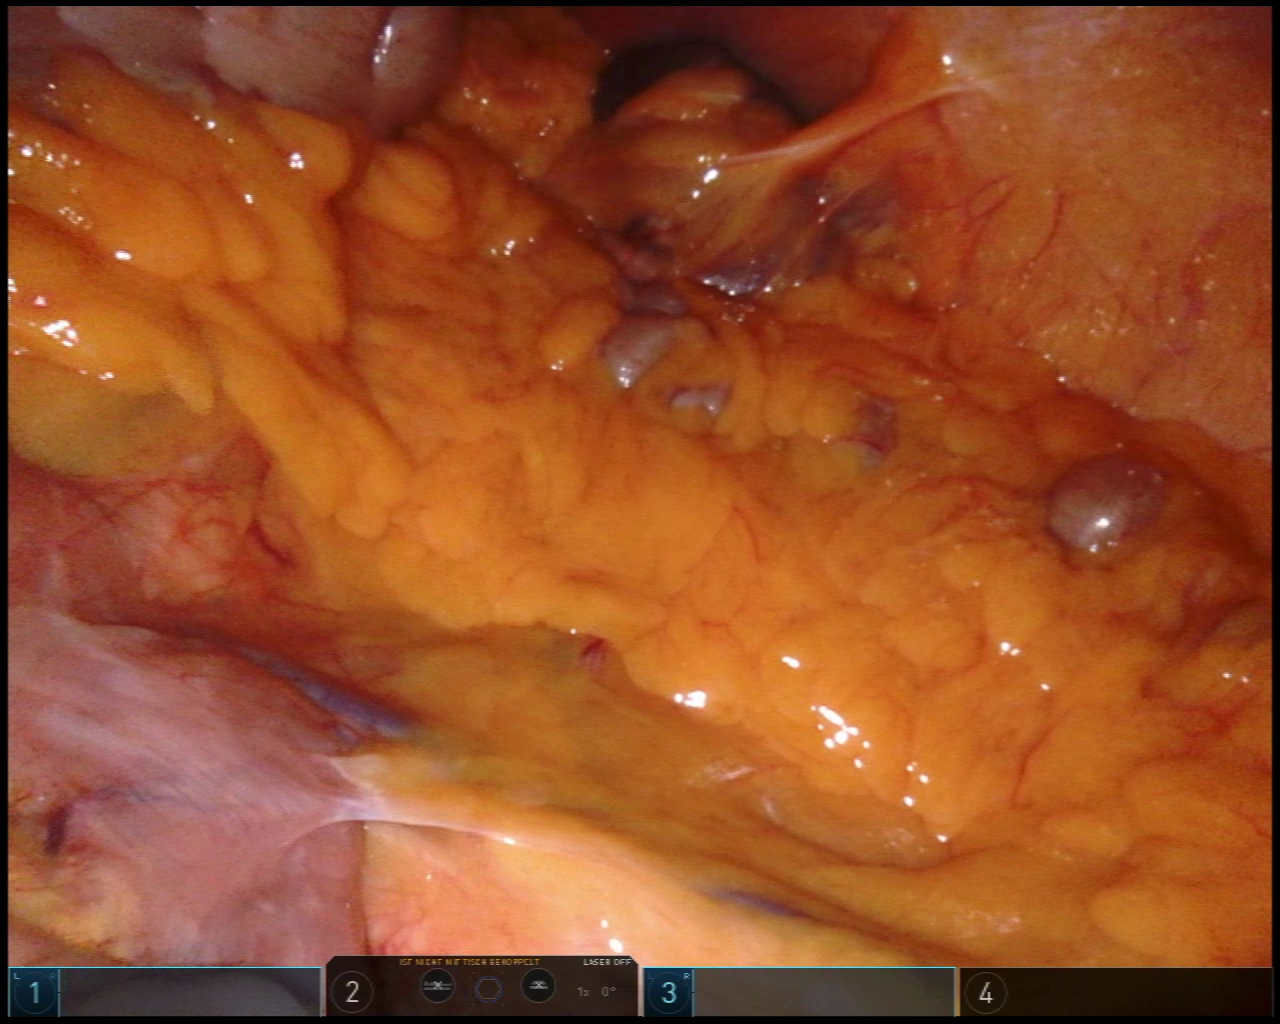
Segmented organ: spleen
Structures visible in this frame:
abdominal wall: yes
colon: yes
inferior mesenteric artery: no
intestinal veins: no
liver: no
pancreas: no
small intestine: no
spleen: yes
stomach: no
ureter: no
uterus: no
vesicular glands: no